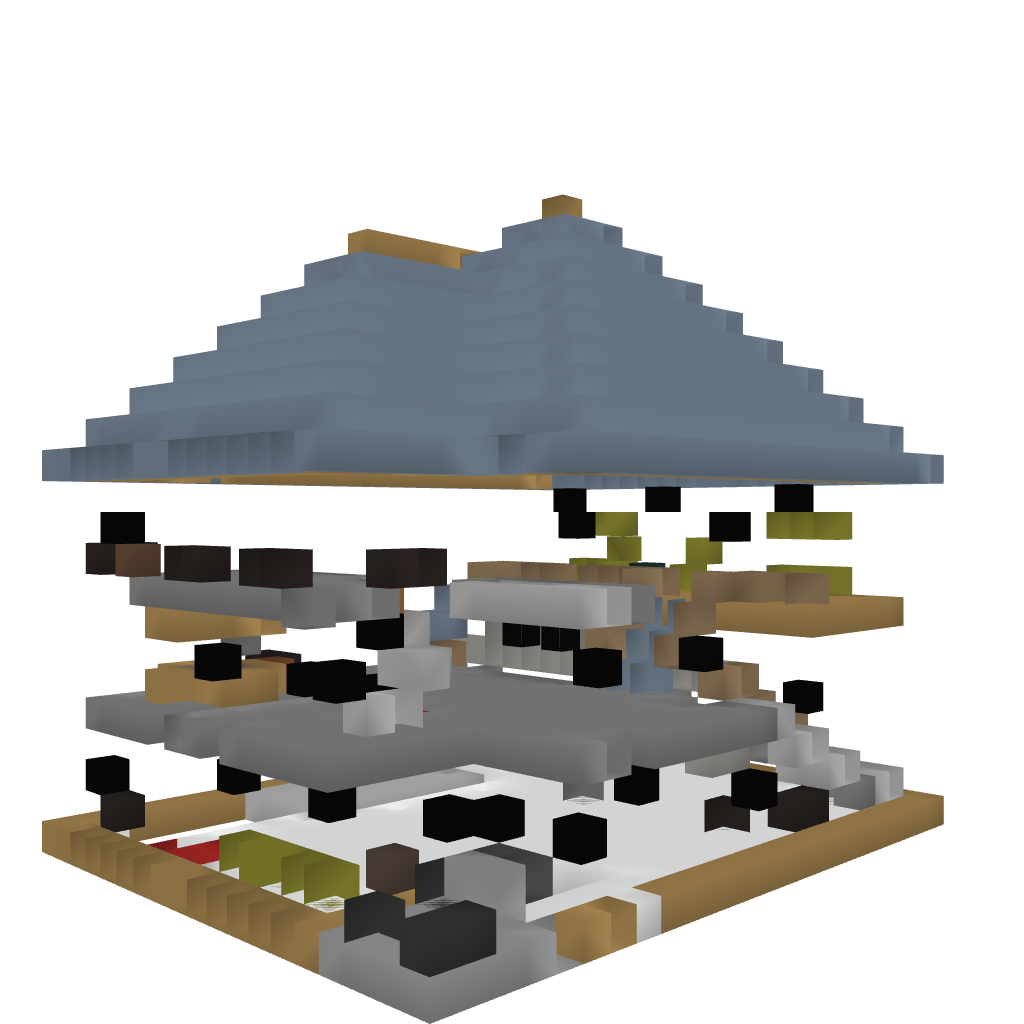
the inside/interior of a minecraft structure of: Medium sized house